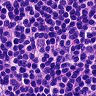
Metastatic tissue present: no